Interaction volume radius: 10 \u00c5
Interaction volume height: 15 \u00c5
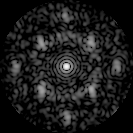
Disorder parameter: 0.5356